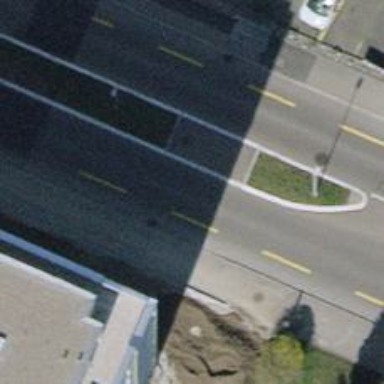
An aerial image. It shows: Tertiary road with asphalt surface. There is separate sidewalk along the road.